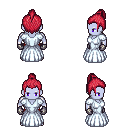
a pixel art fantasy rpg character, male body template, dark elf, purple skin, underdress, red pants, ruby red short topknot hairstyle, metal gloves, four views (front, back, left, right), 2x2 character sprite sheet, small pixel art, hard edges, no anti-aliasing